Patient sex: F
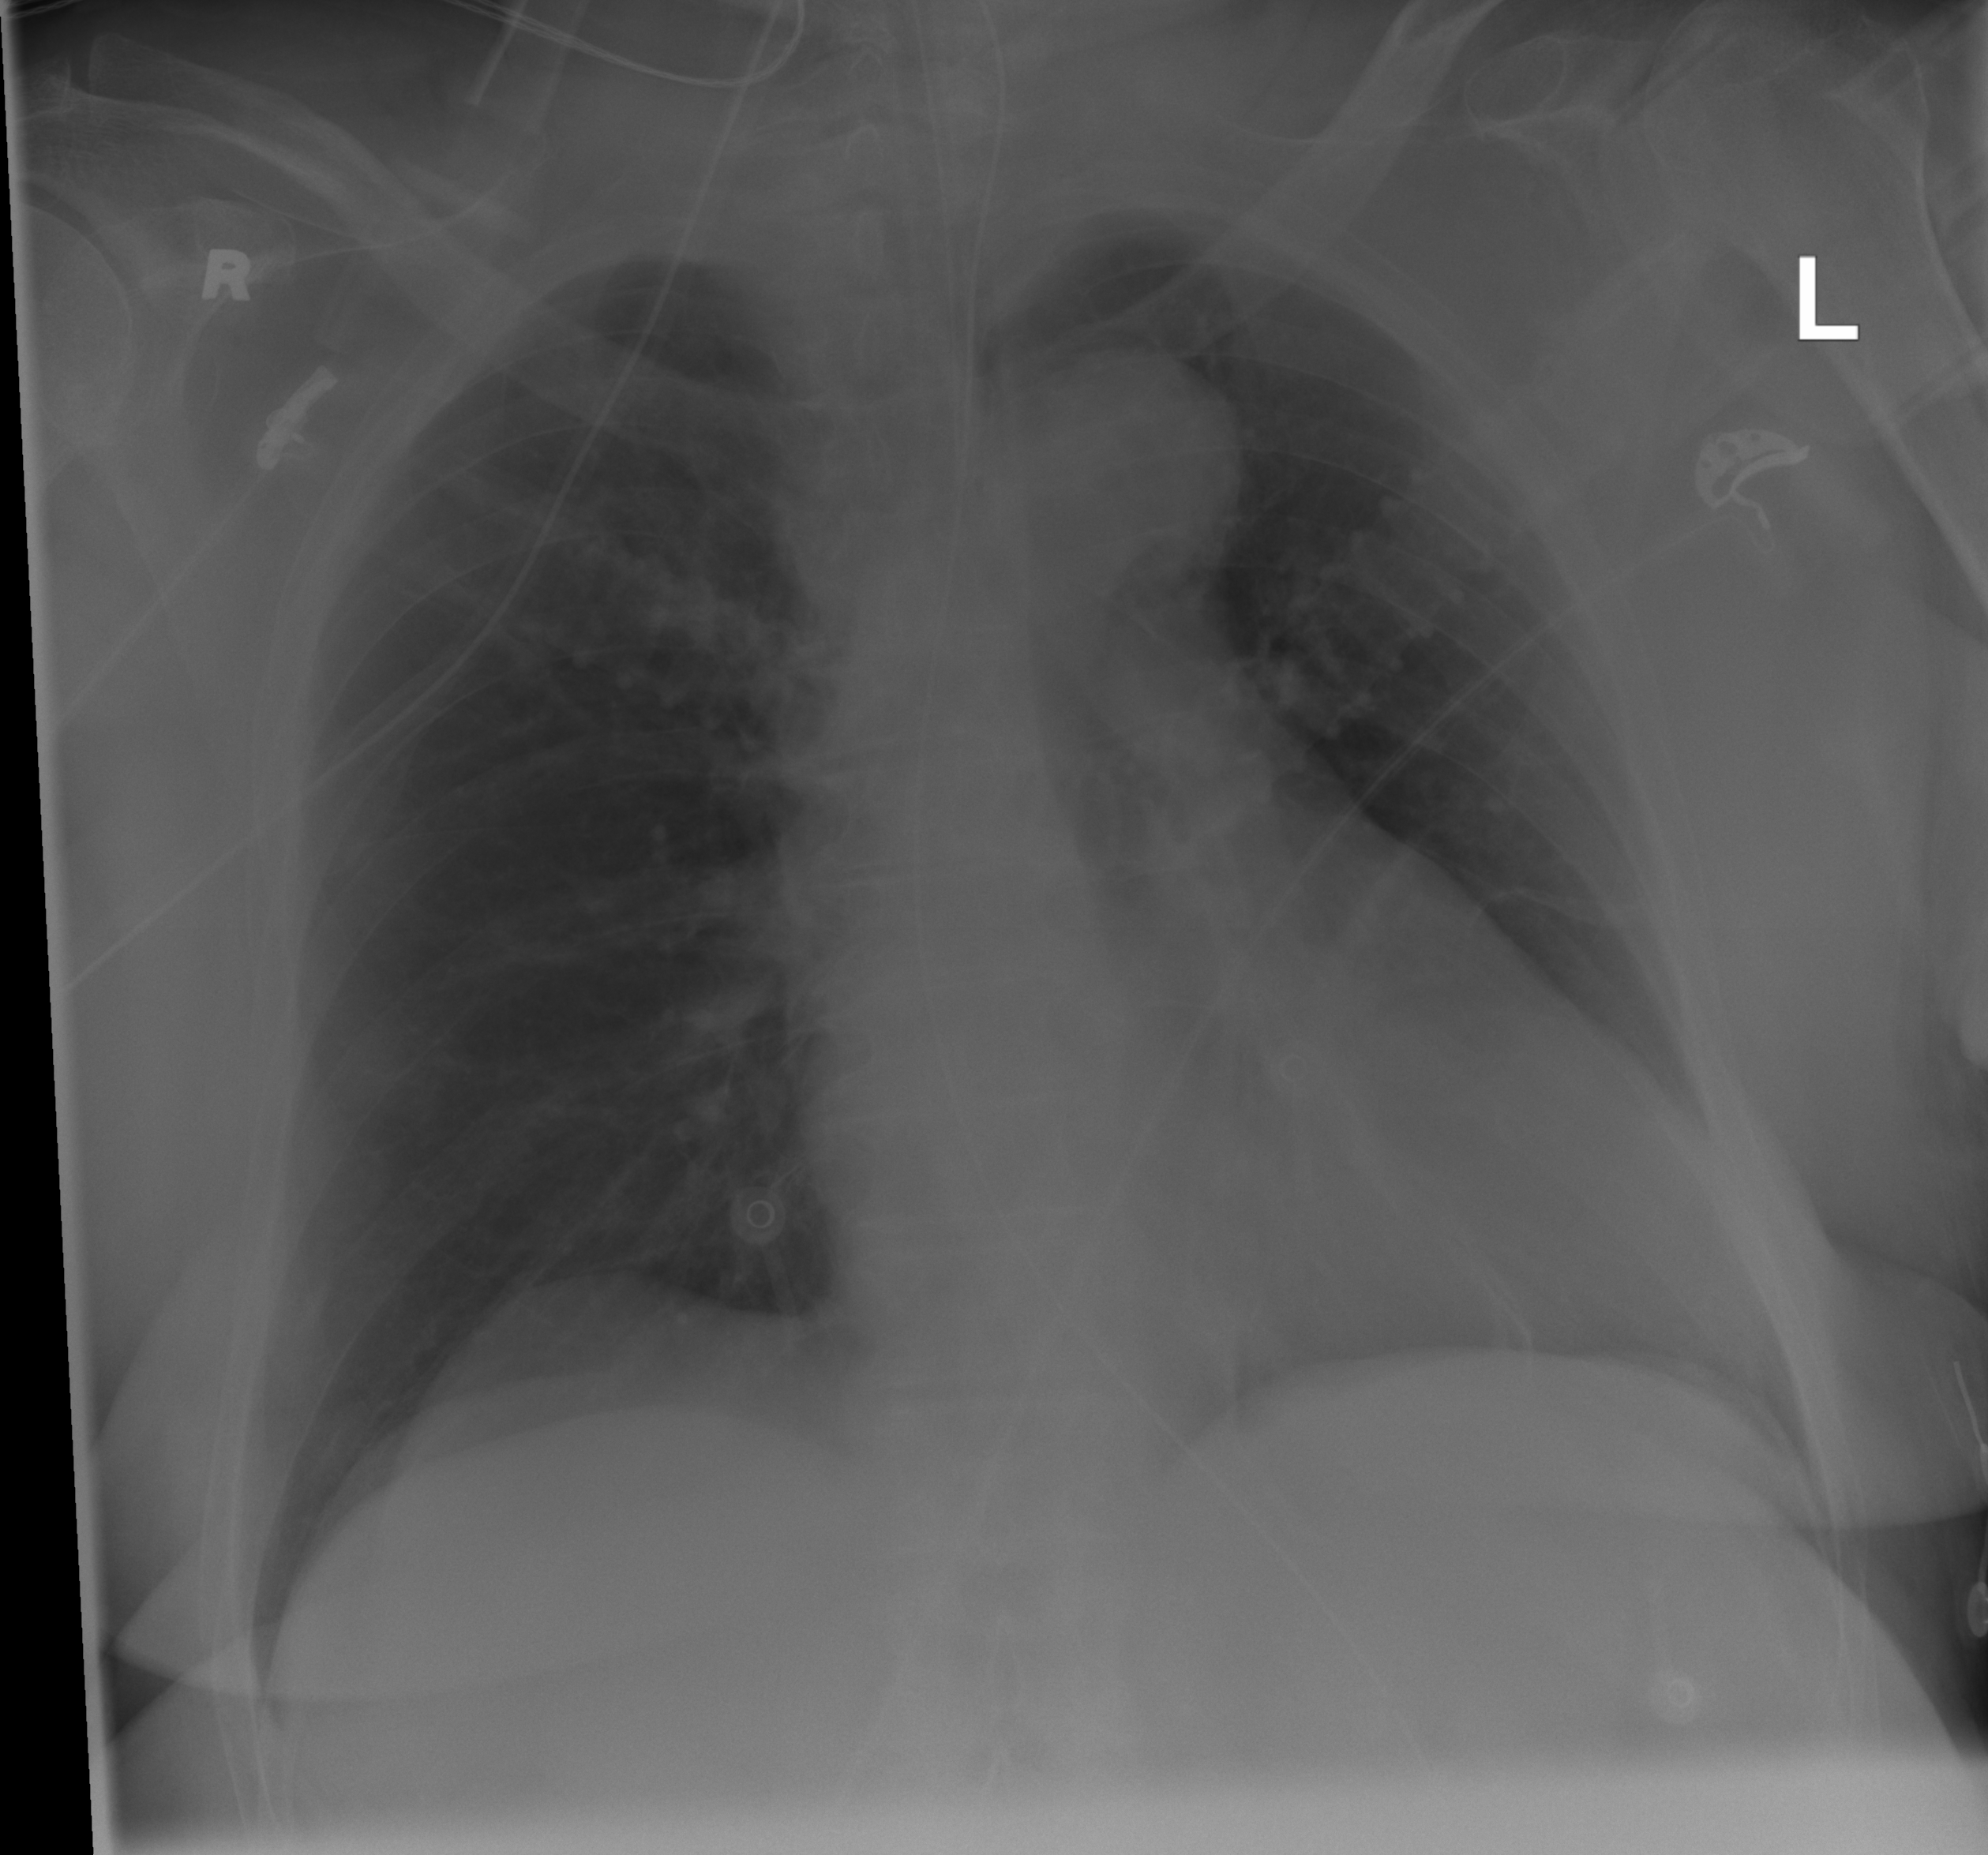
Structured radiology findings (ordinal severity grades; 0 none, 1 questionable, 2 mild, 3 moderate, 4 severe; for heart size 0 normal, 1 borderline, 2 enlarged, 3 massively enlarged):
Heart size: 2
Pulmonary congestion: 0
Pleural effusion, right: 0
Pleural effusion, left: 0
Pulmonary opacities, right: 0
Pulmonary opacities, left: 0
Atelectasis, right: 1
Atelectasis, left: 1